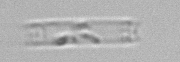
Label: Cerataulina_pelagica